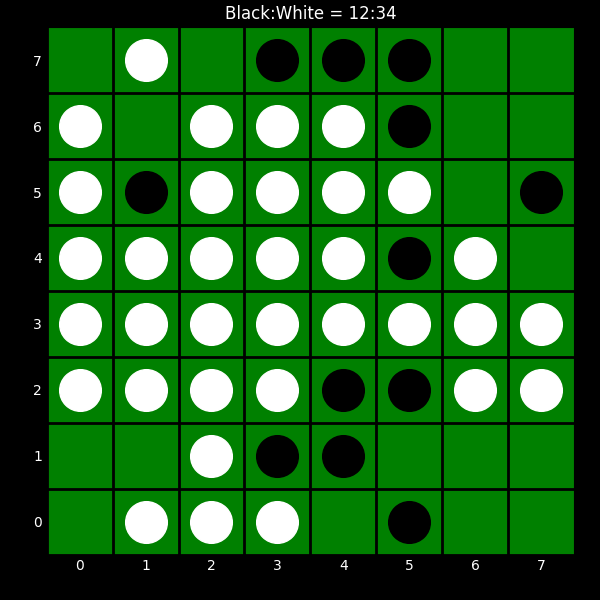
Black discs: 12
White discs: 34